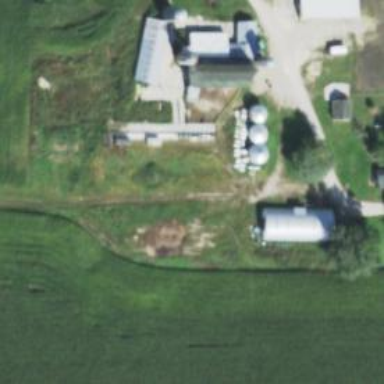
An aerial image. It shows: Silo.